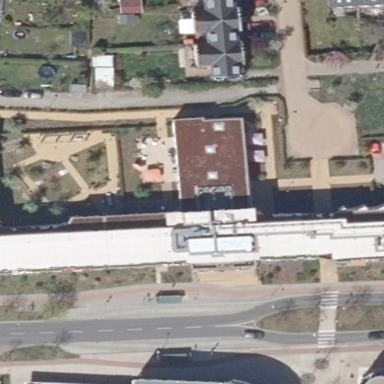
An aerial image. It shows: Nursing home building.